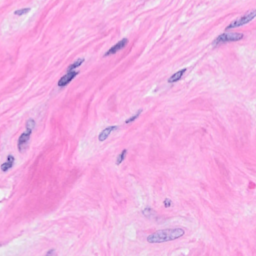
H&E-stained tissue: Breast